Question: Hello will try to be as very specific because this is very important to me.
Suppose you have the following table structre:

The following code inserts the data to a specific MvrMeds by using the find method. The find method finds the primary key PKMvrMedsId and then I associate the tables as shown below:
'''
MvrMed MvrMedsTable = DbCtx.MvrMeds.Find(1);
MvrMedsDispensingError DispensingErrorsTable = new MvrMedsDispensingError { MvrMedsDispensingErrorsNameId=2 };
MvrMedsAdministrationError AdministrationErrorsTable = new
MvrMedsTable.MvrMedsDispensingErrors.Add(DispensingErrorsTable);
DbCtx.SaveChanges();
'''
# But I am wondering how would I use Mvrs table do the same insert as above:
### My First Attempt
### Second Attempt
'''
Mvr MvrTable = DbCtx.Mvrs.Find(1);
var query =(from x in MvrTable.MvrMeds
select x);
MvrMedsDispensingError DispensingErrorsTable1 = new MvrMedsDispensingError { MvrMedsDispensingErrorsNameId = 2 };
query.MvrMedsDispensingError.add(DispensingErrorsTable1);
DbCtx.SaveChanges();
'''
And know I am unsure of how to aproach this without overcomplicating this.
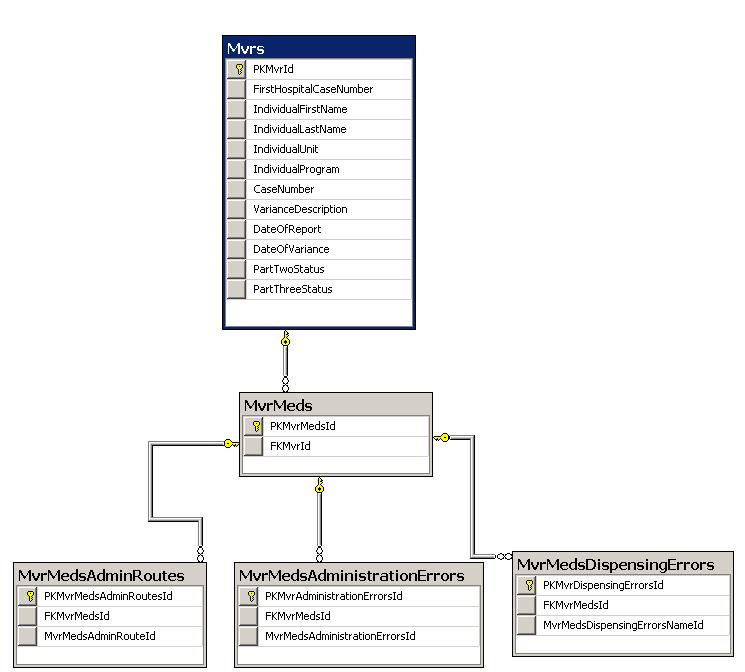
Answer: Your context should have n Add methods where n is the number of entities on your model. First create new entities to represent the records that need to go in your tables and then add them to the context using the respective Add method. Then associate the new records to your existing record by looking up the existing one (via find or .where query) and use the association navigation property setters to tie the records together by their relationships. Finally call save changes.
This should be pretty close...
'''
DbCtx context = new DbCtx();
int mvrId = 100; // pull some mvr based upon id
Mvrs m = context.Mvrs.Where(mv => mv.PKMvrId == mvrId).FirstOrDefault();
// create new entities and add them to the context
MvrMeds meds = MvrMeds.CreateMvrMeds(0);
context.AddToMvrMeds(meds);
MvrMedsDispensingErrors dError = MvrMedsDispensingErrors .CreateMvrMedsDispensingErrors (0);
context.AddToMvrMedsDispensingErrors(dError);
MvrMedsAdministrationErrors aError = MvrMedsAdministrationErrors.CreateMvrMedsAdministrationErrors(0);
context.AddToMvrMedsAdministrationErrors(aError);
// hook everything together
m.MvrMEds = meds;
meds.Mvrs = m;
meds.MvrMedsDispensingErrors.Add(dError);
dError.MvrMeds = meds;
meds.MvrMedsAdministrationErrors.Add(aError);
aError.MvrMeds = meds;
context.SaveChanges();
'''